Field crop: maize
Growth stage: 2
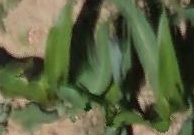
Species: maize